Here is the envelope spectrum of one vibration snapshot from a rolling-element bearing, with each characteristic fault-frequency family marked on the frequency axis. Determine the bearing's health state. Answer with exactly one of: normal, inner_race, outer_race, ball.
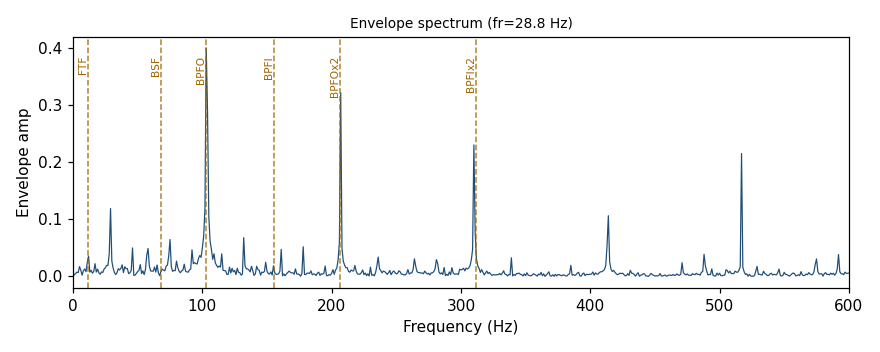
Answer: outer_race